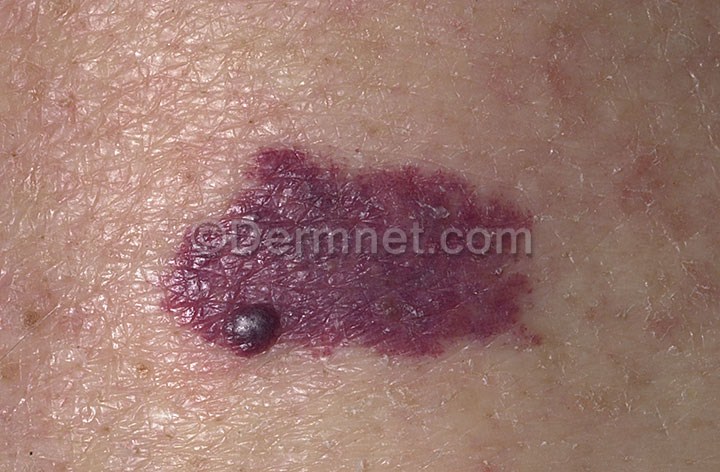
Disease: Vascular Tumors